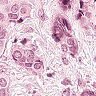
Metastatic tissue present: yes